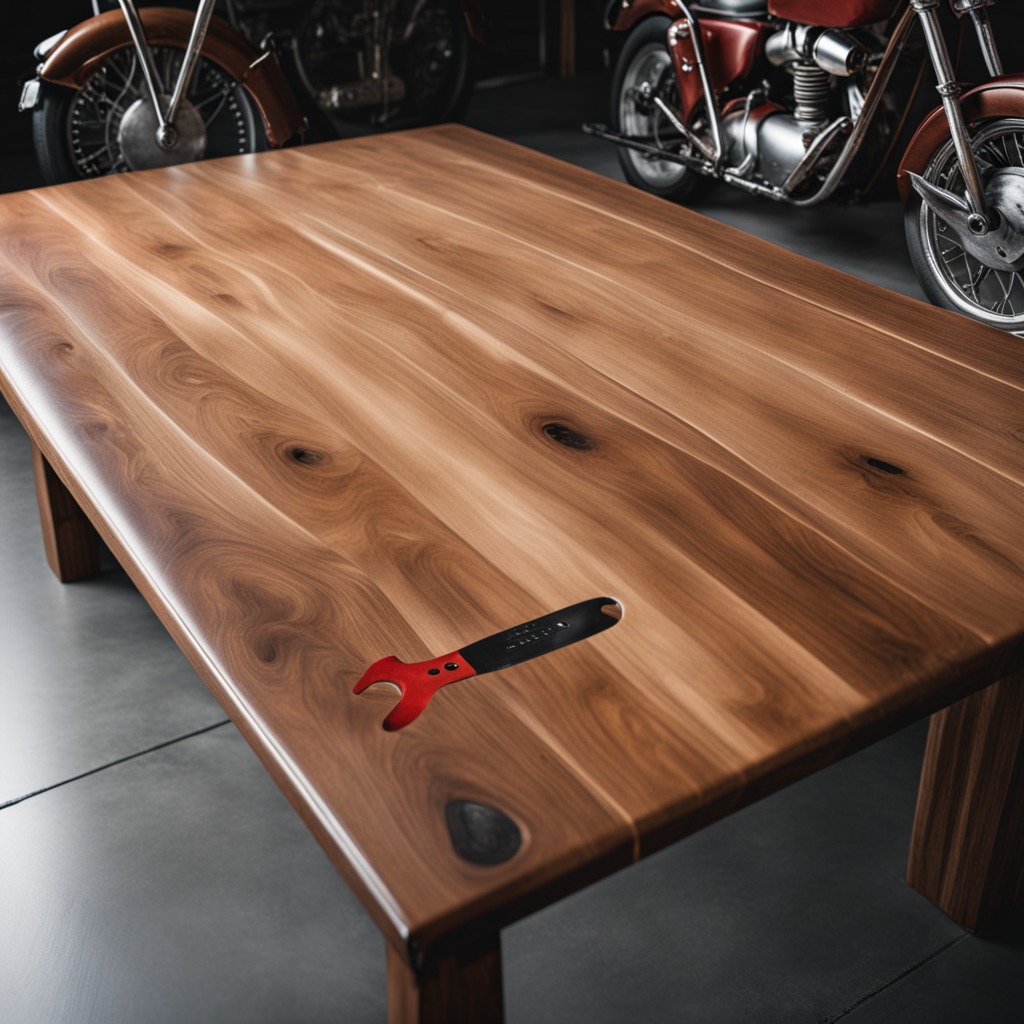
An wrench is lying on the wooden table in the vintage motorcycle garage.